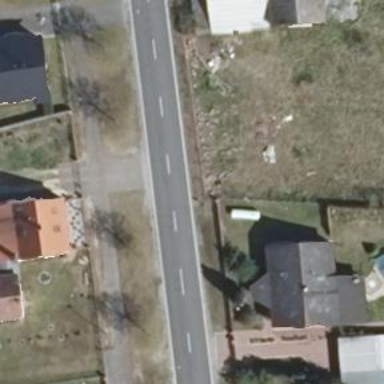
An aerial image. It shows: Secondary road with asphalt surface.